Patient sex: M
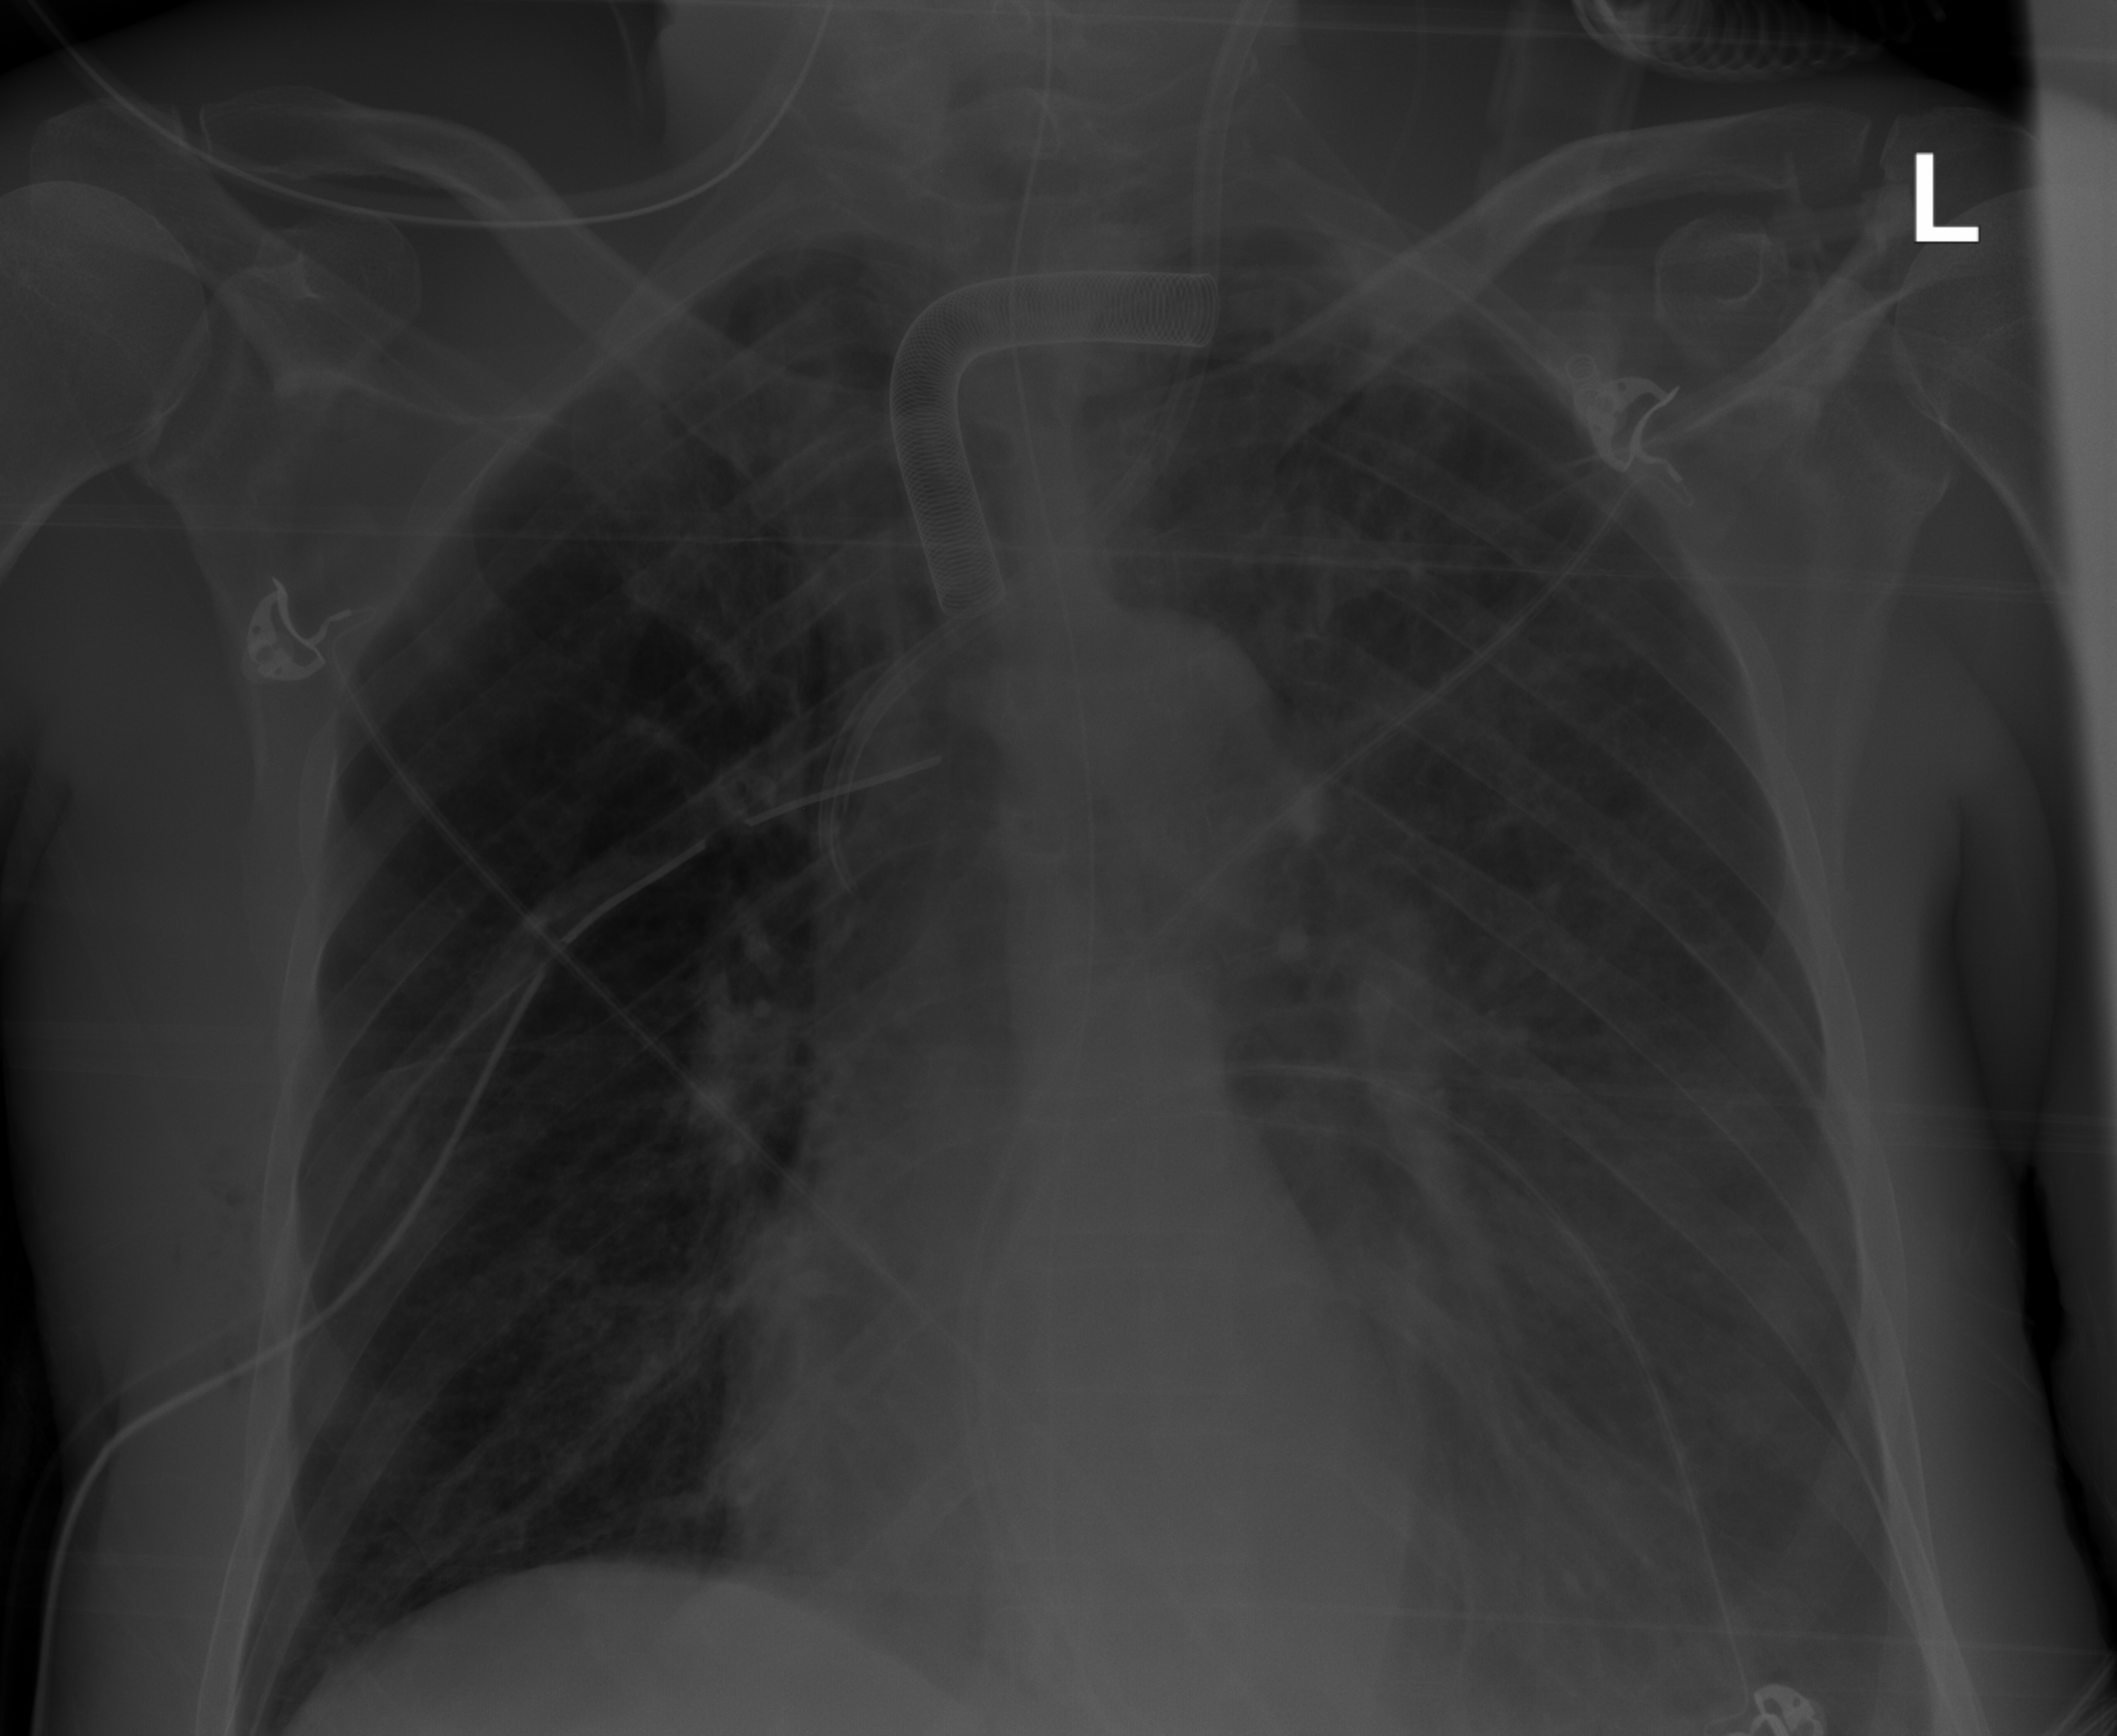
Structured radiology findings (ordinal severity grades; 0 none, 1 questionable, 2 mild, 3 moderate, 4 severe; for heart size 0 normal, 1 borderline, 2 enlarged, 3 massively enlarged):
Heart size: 0
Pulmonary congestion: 0
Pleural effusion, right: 0
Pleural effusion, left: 2
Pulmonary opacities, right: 0
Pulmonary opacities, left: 0
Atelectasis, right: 0
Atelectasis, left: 2